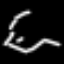
Label: octagon